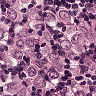
Metastatic tissue present: yes